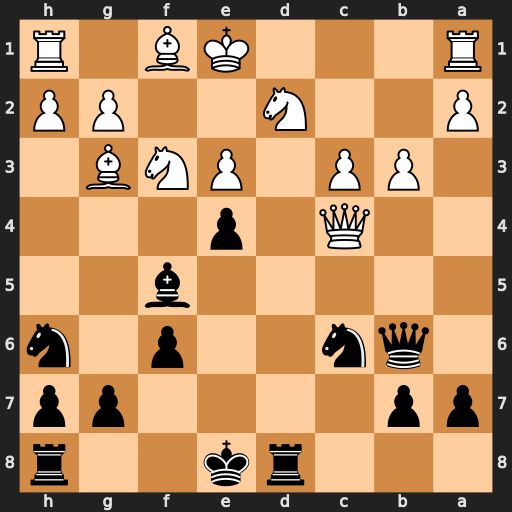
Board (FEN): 3rk2r/pp4pp/1qn2p1n/5b2/2Q1p3/1PP1PNB1/P2N2PP/R3KB1R
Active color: b
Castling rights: KQk
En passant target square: -
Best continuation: Qxe3+ Qe2 Qxc3